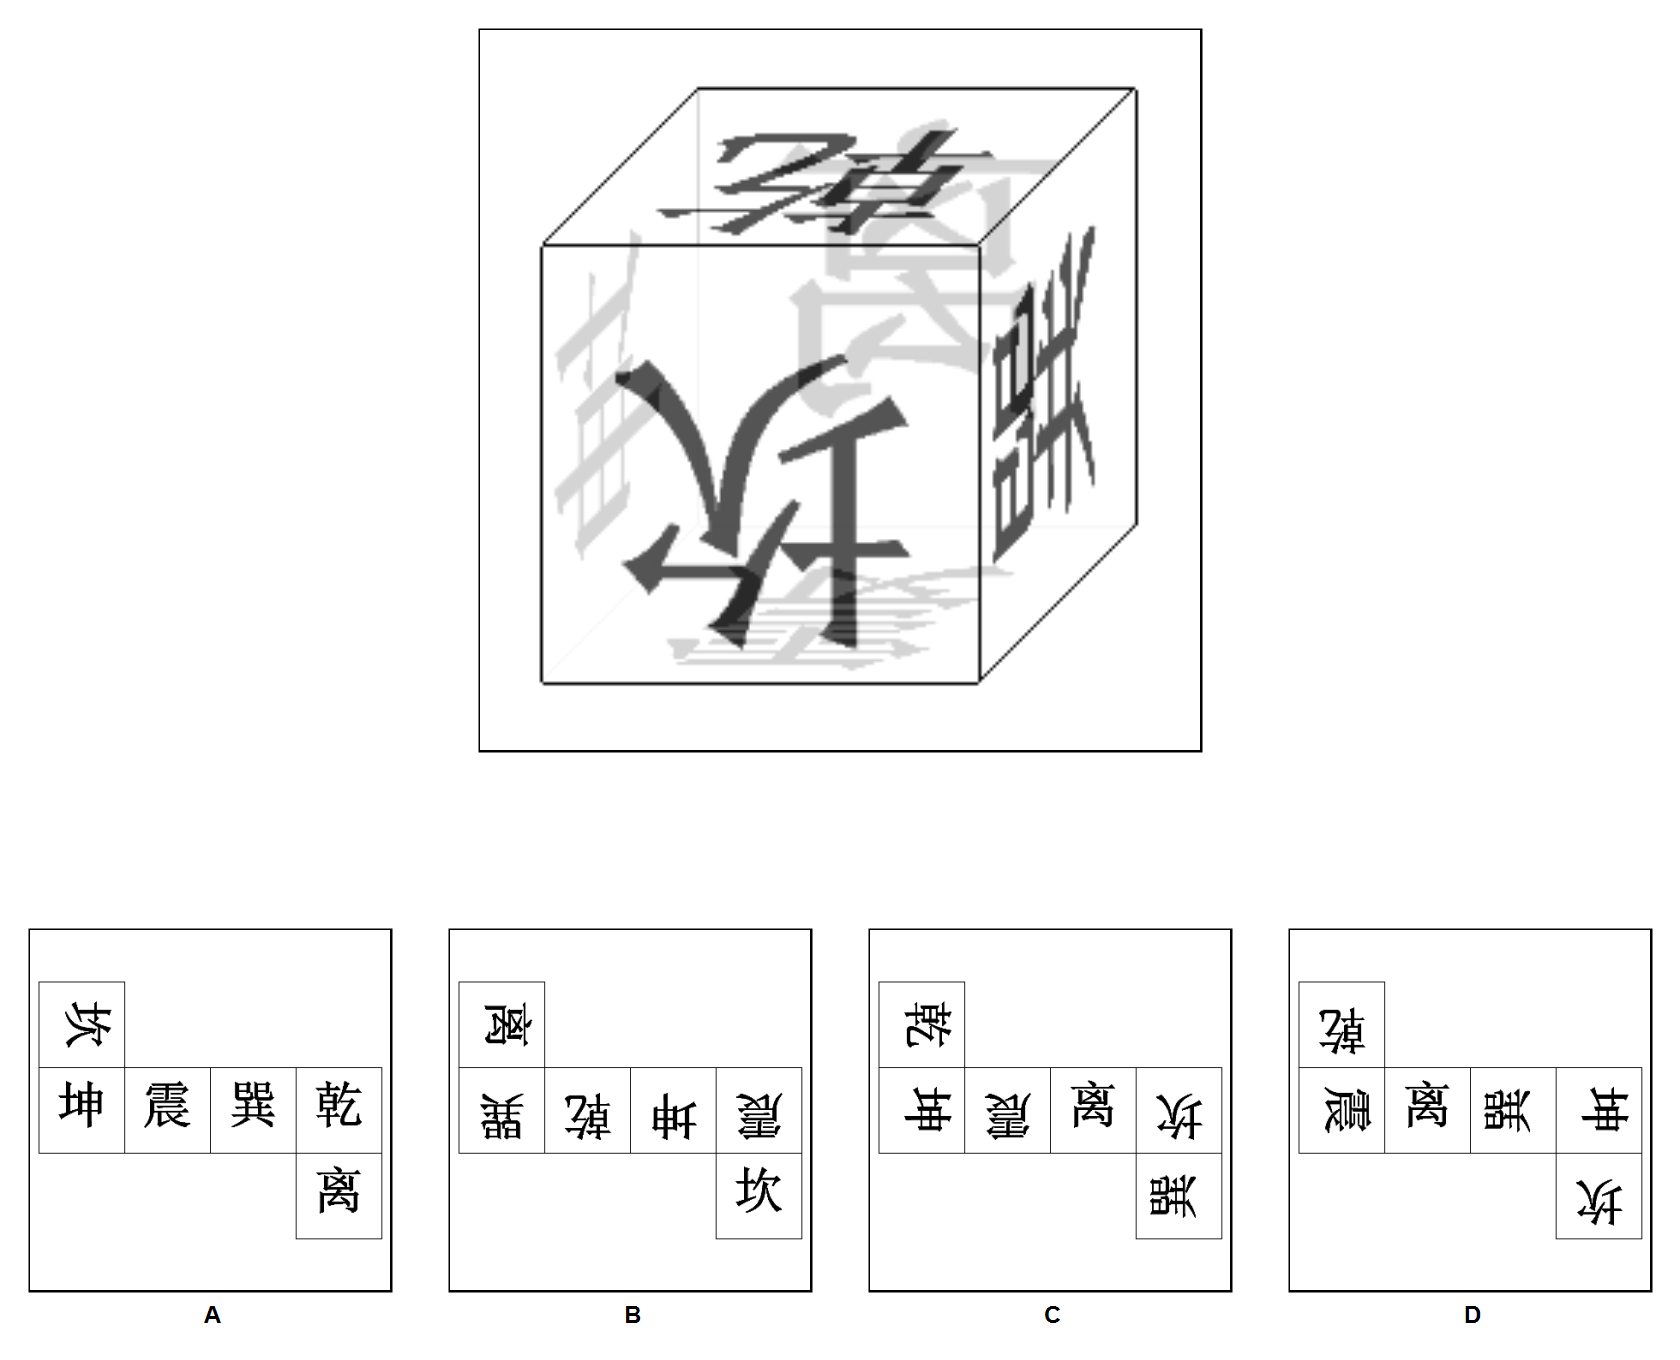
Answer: A